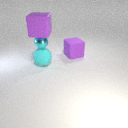
large cyan rubber sphere below large purple rubber cube